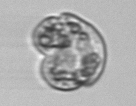
Label: Karenia